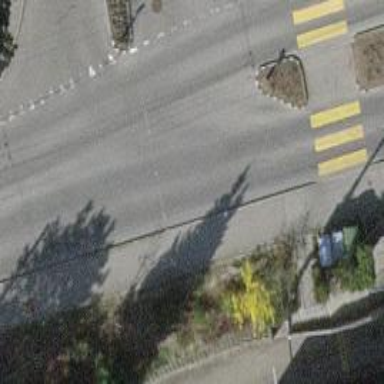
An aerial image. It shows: Residential road with trolley wires.